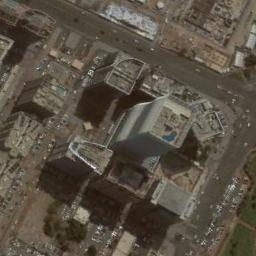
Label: commercial_area